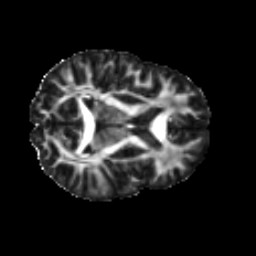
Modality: FA
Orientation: axial
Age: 28
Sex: female
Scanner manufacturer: ge
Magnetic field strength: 3 T
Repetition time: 7.8 s
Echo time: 0.0606 s